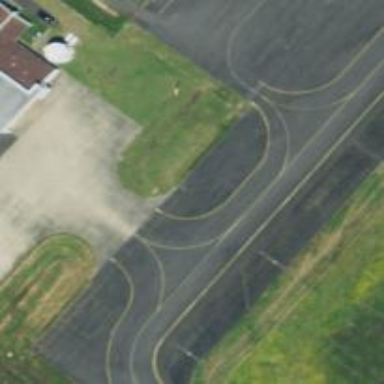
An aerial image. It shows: View of taxiway at the airport.